Question: I have a weird problem with a text file that I ship with my app.
The file holds a bunch of sites, when the program starts it loads the sites into an array.
On windows 7, when I start the app I don't get any errors. However, on XP I get 'c:\Document and setting\I\Application Data
ourmlinks.txt file not found.'
The weird part is that I made a text file with content with it, and I put it inside the application folder.
This is how I call out in my code:
'''
string path = Environment.GetFolderPath(Environment.SpecialFolder.ApplicationData) + "\fourmlinks.txt";
'''
My problem is that I can't create a new file because it is holding basic data that the app needs and is using.
After the first launch the user can edit the file as much he wants.
I'm not sure why this is happening, but this is only happening on Windows XP.
How can I solve this problem?
# EDIT
---
keyboardP suggest to check on what windows im runing and then change the path by it.
so i came up with this code:
'''
System.OperatingSystem osInfo = System.Environment.OSVersion;
if (osInfo.Platform == PlatformID.Win32NT)
path = Environment.SpecialFolder.LocalApplicationData + "\fourmlinks.txt";
else
path = Environment.GetFolderPath(Environment.SpecialFolder.ApplicationData) + "\fourmlinks.txt";
'''
the problem that even on windows 7 i get true, when i need to get false.
is there a way to make sure i run on XP or Windows 7 i diffrent way?
---
# EDIT 2
---
using the check of the Operating System, I can now be sure I'm Windows 7 or Windows XP.
So, the code run find again on Windows 7 but on Windows XP I get a different error message:

I really have no idea how the path that I add in my program becomes the path that the error is saying I'm requesting.
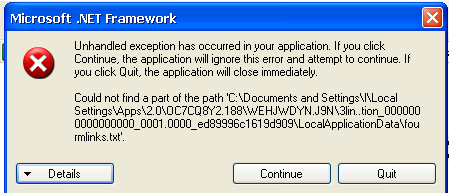
Answer: On XP, try using 'Environment.SpecialFolder.LocalApplicationData'.
Edit from comments
'''
path = Environment.GetFolderPath(Environment.SpecialFolder.ApplicationData) + "\fourmlinks.txt";
System.OperatingSystem osInfo = System.Environment.OSVersion;
if (osInfo.Platform == PlatformID.Win32NT)
{
if(osInfo.Version.Major == 5 && osInfo.Version.Minor != 0)
{
//running XP
path = Environment.GetFolderPath(Environment.SpecialFolder.LocalApplicationData) + "\fourmlinks.txt";
}
}
'''